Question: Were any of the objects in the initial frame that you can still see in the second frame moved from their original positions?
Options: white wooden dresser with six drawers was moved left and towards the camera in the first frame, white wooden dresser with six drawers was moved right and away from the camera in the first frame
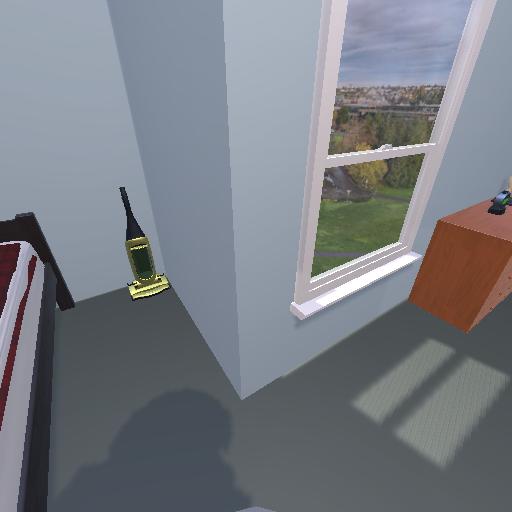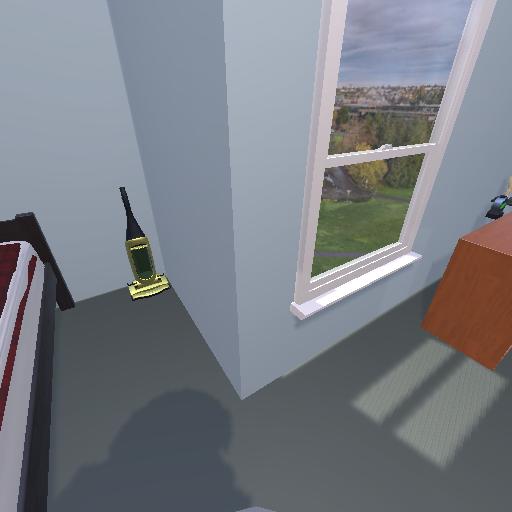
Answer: white wooden dresser with six drawers was moved left and towards the camera in the first frame